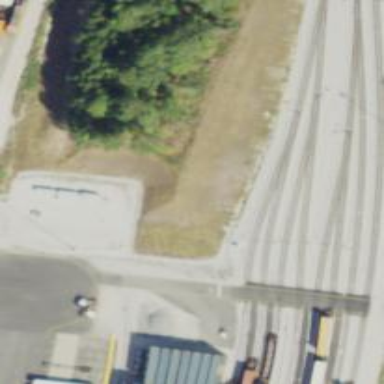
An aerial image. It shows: Wedge is used for the railway derail.